Brain MRI, t2w sequence, axial 2D slice.
Patient: age 37, sex F, weight 95 kg, height 1.95 m
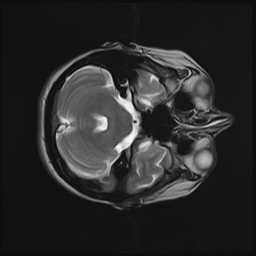